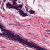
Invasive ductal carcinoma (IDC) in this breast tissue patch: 0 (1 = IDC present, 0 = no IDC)